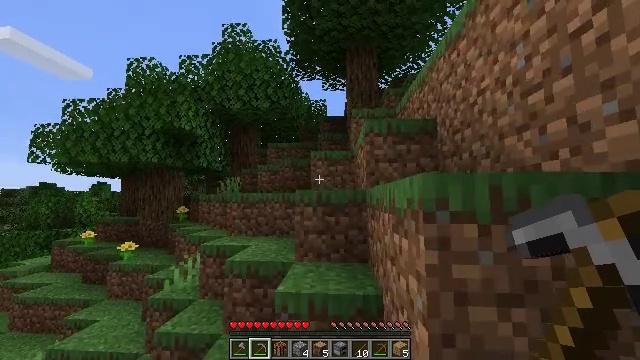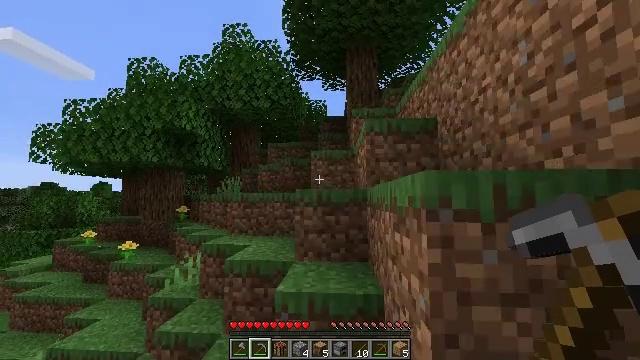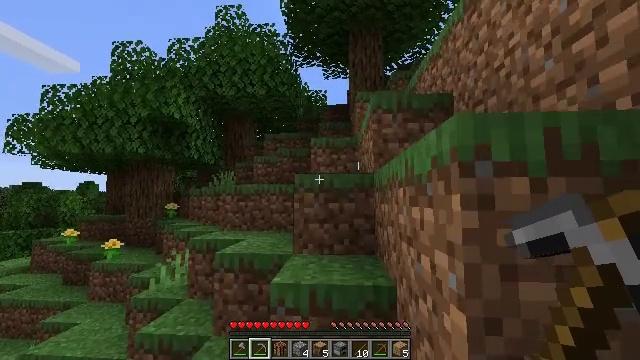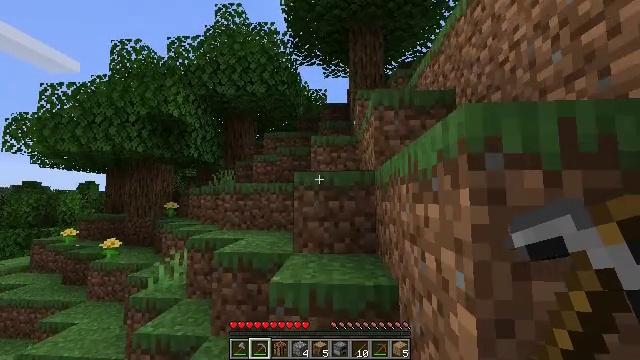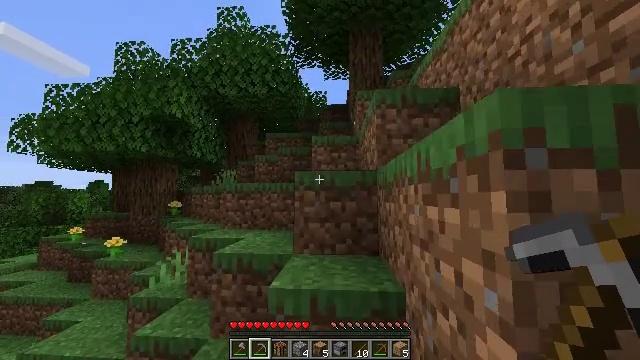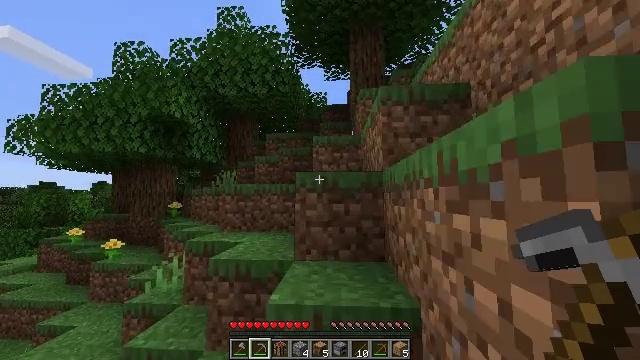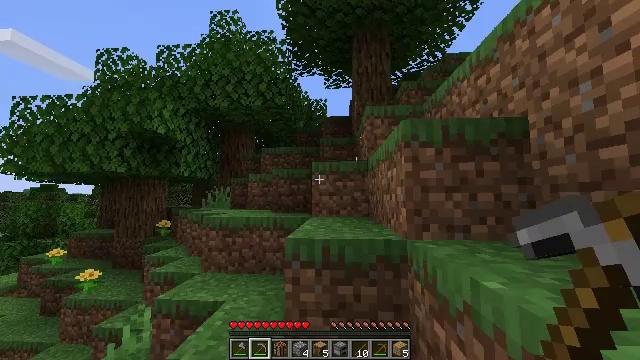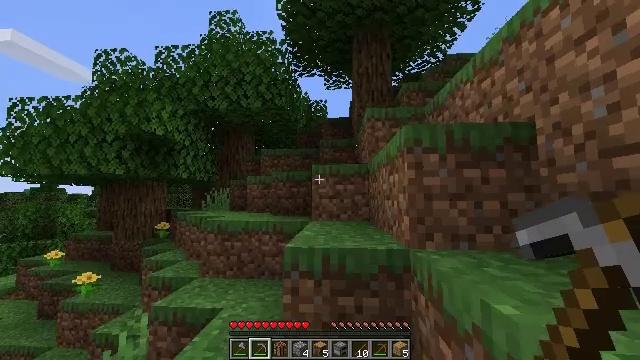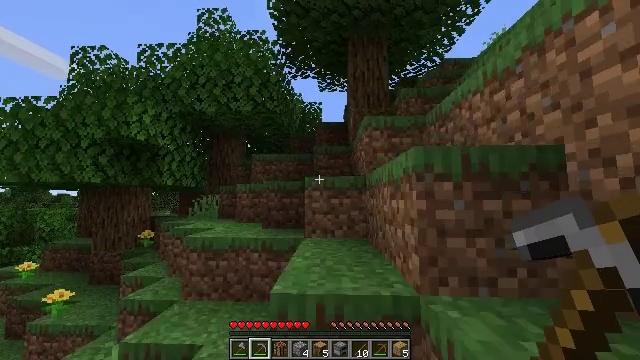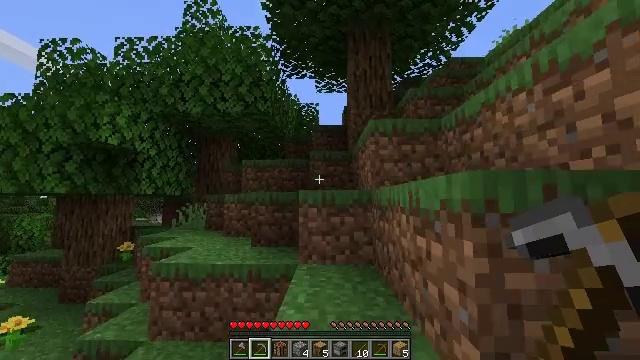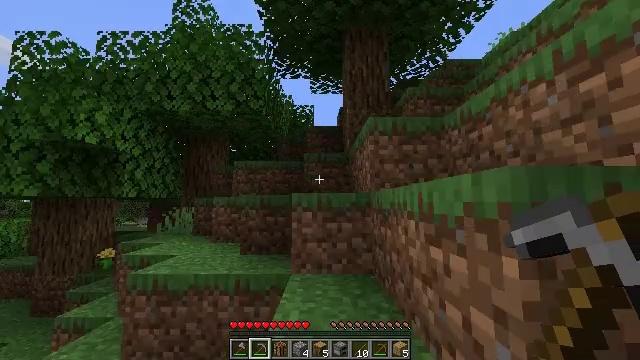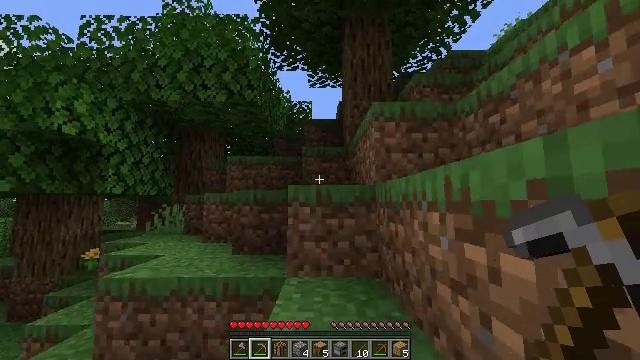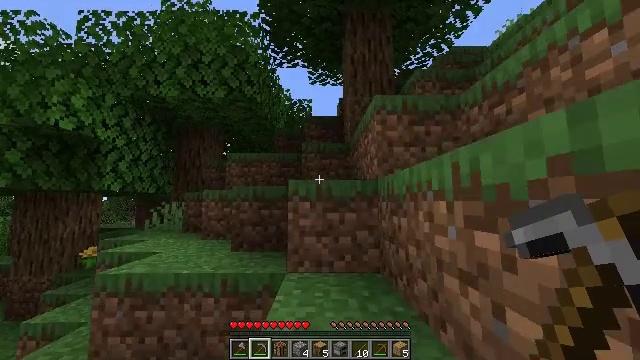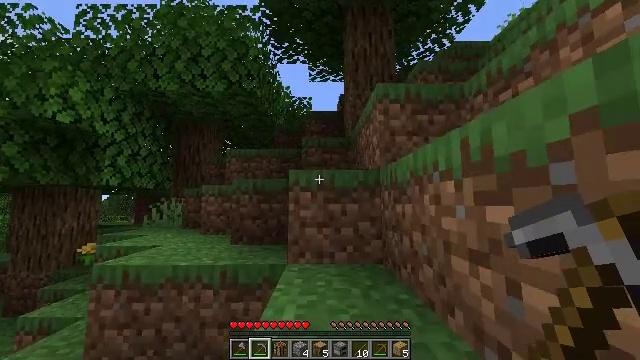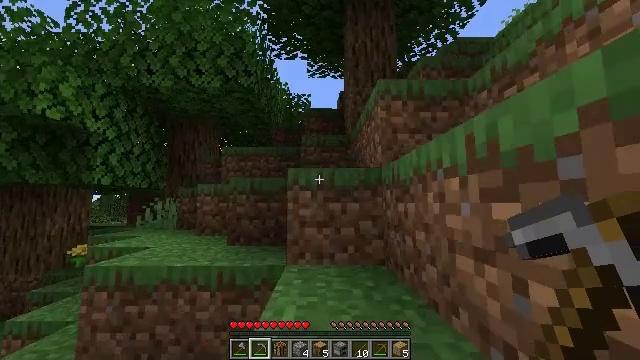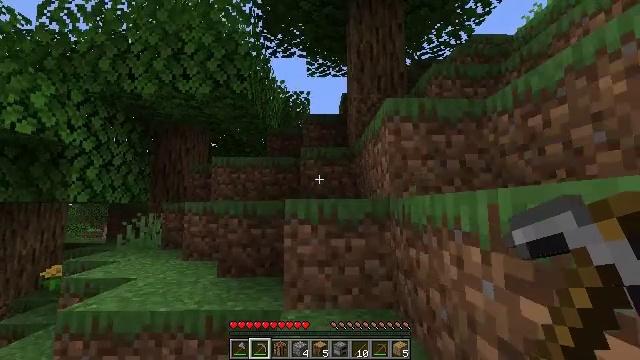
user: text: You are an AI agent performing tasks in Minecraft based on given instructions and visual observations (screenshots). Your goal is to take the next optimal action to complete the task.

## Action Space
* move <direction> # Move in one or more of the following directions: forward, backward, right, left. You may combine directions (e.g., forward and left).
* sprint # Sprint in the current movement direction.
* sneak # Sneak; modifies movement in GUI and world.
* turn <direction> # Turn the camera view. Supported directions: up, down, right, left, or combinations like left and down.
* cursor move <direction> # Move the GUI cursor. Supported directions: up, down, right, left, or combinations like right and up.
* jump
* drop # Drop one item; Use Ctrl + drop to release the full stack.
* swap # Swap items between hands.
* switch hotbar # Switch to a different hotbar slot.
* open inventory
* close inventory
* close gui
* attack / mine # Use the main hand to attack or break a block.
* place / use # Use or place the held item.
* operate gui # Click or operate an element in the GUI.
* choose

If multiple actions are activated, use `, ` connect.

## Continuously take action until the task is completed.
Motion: motion action
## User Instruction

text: Trim the tree by mining oak leaves.
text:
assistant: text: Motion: move forward, sprint, jump
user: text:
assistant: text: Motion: move forward, sprint, jump
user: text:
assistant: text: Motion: move forward, sprint, jump
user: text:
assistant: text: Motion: move forward, sprint, jump
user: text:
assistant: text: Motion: move forward, sprint, jump
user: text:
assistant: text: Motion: move forward, sprint, jump
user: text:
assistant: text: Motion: move forward, sprint, jump
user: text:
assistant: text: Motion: move forward, sprint, turn right, jump
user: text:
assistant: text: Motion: move forward, sprint, jump
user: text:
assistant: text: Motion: move forward, sprint, turn right, jump
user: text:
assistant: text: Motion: move forward, sprint, jump
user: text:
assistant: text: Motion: move forward, sprint, jump
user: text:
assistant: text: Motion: move forward, sprint, jump
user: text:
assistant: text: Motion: move forward, sprint, jump
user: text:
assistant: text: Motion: move forward, sprint, jump
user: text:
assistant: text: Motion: move forward, sprint, jump
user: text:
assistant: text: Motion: move forward, sprint, jump
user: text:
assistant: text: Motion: move forward, sprint, jump
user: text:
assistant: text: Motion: move forward, sprint, jump
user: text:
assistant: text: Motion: move forward, sprint, jump
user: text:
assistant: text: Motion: move forward, sprint, turn right, jump
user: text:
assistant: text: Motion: move forward, sprint, turn right and up, jump
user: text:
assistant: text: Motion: move forward, sprint, turn right and up, jump
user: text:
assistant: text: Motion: move forward, sprint, turn right and up, jump
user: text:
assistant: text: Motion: move forward, sprint, turn right, jump
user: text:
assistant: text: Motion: move forward and move right, sprint, turn right, jump
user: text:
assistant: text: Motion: move forward and move right, sprint, turn right, jump
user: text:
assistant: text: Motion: move forward and move right, sprint, turn right, jump
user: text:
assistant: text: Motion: move forward and move right, sprint, turn right, jump
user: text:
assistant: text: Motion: move forward and move right, sprint, turn right and down, jump